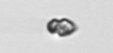
Label: Heterocapsa_rotundata